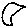
Label: moon